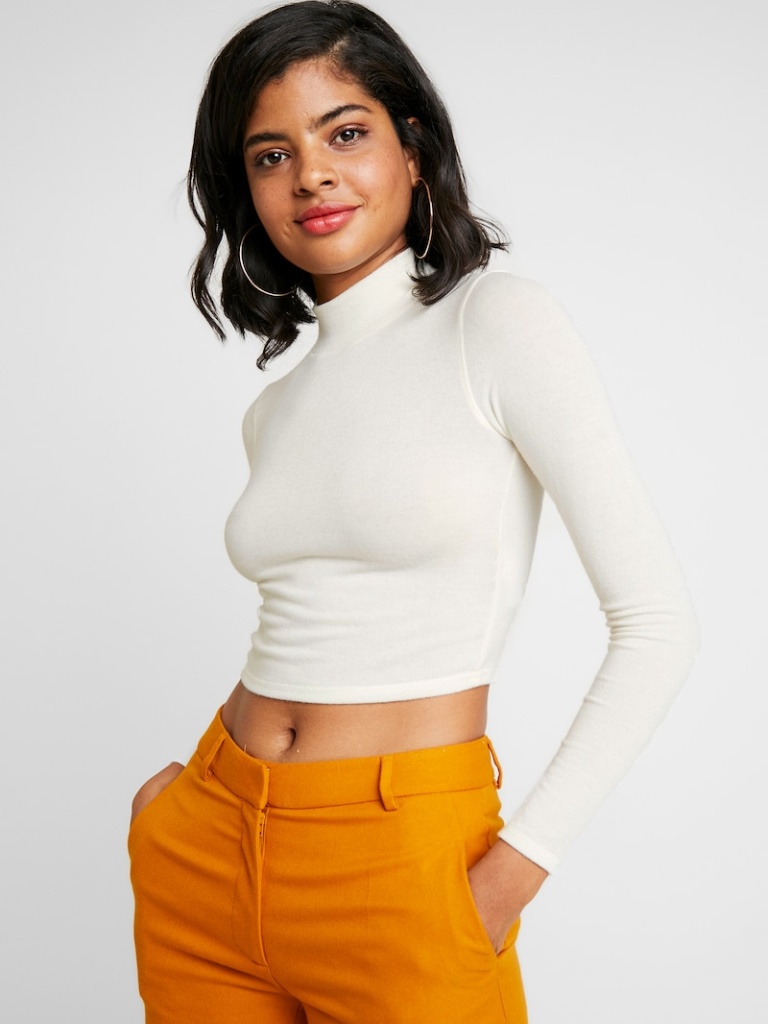
knit tight a long-sleeved with the sleeves down cropped length Untucked turtle turtleneck